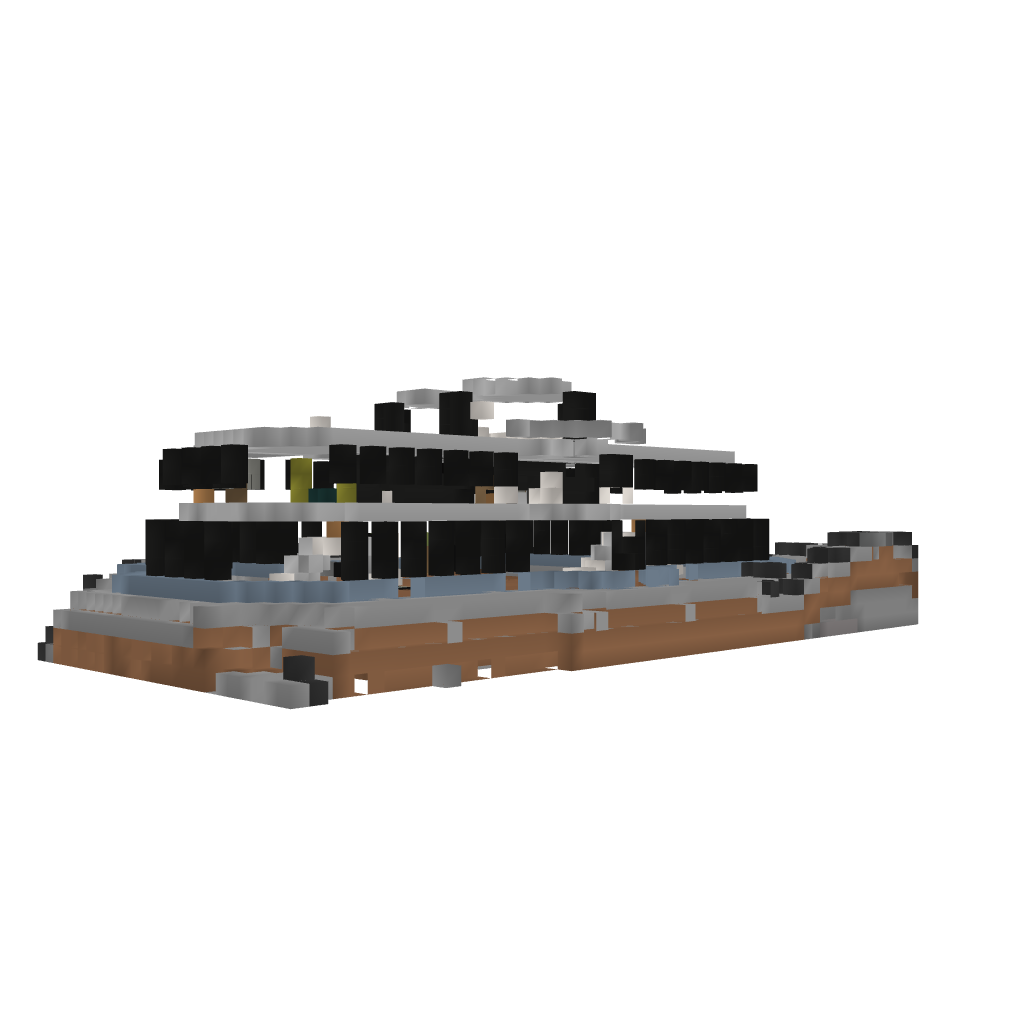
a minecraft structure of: Wither arena cube